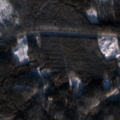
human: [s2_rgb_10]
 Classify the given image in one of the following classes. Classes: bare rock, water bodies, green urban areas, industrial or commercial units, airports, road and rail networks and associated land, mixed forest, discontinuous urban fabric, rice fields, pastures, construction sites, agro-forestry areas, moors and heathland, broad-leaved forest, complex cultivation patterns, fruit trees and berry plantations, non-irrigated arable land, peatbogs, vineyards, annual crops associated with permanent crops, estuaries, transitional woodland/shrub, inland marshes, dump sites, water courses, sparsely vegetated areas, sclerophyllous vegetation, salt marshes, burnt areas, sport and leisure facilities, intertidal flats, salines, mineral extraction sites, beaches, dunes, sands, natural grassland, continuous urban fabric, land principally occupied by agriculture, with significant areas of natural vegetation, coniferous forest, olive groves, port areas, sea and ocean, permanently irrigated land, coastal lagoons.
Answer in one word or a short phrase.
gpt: coniferous forest, mixed forest